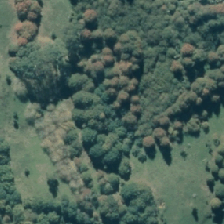
Land cover: deciduous_hardwood